Interaction volume radius: 10 \u00c5
Interaction volume height: 15 \u00c5
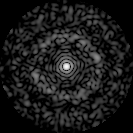
Disorder parameter: 0.8384